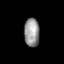
Tissue: prostate
Cell type: T cells
Senescence score: 0.2947
Nuclear area (px): 429
Mean DAPI intensity: 149.534